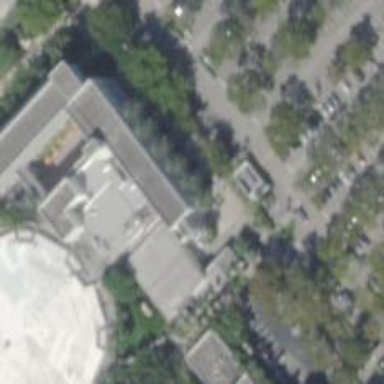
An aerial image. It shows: University building.